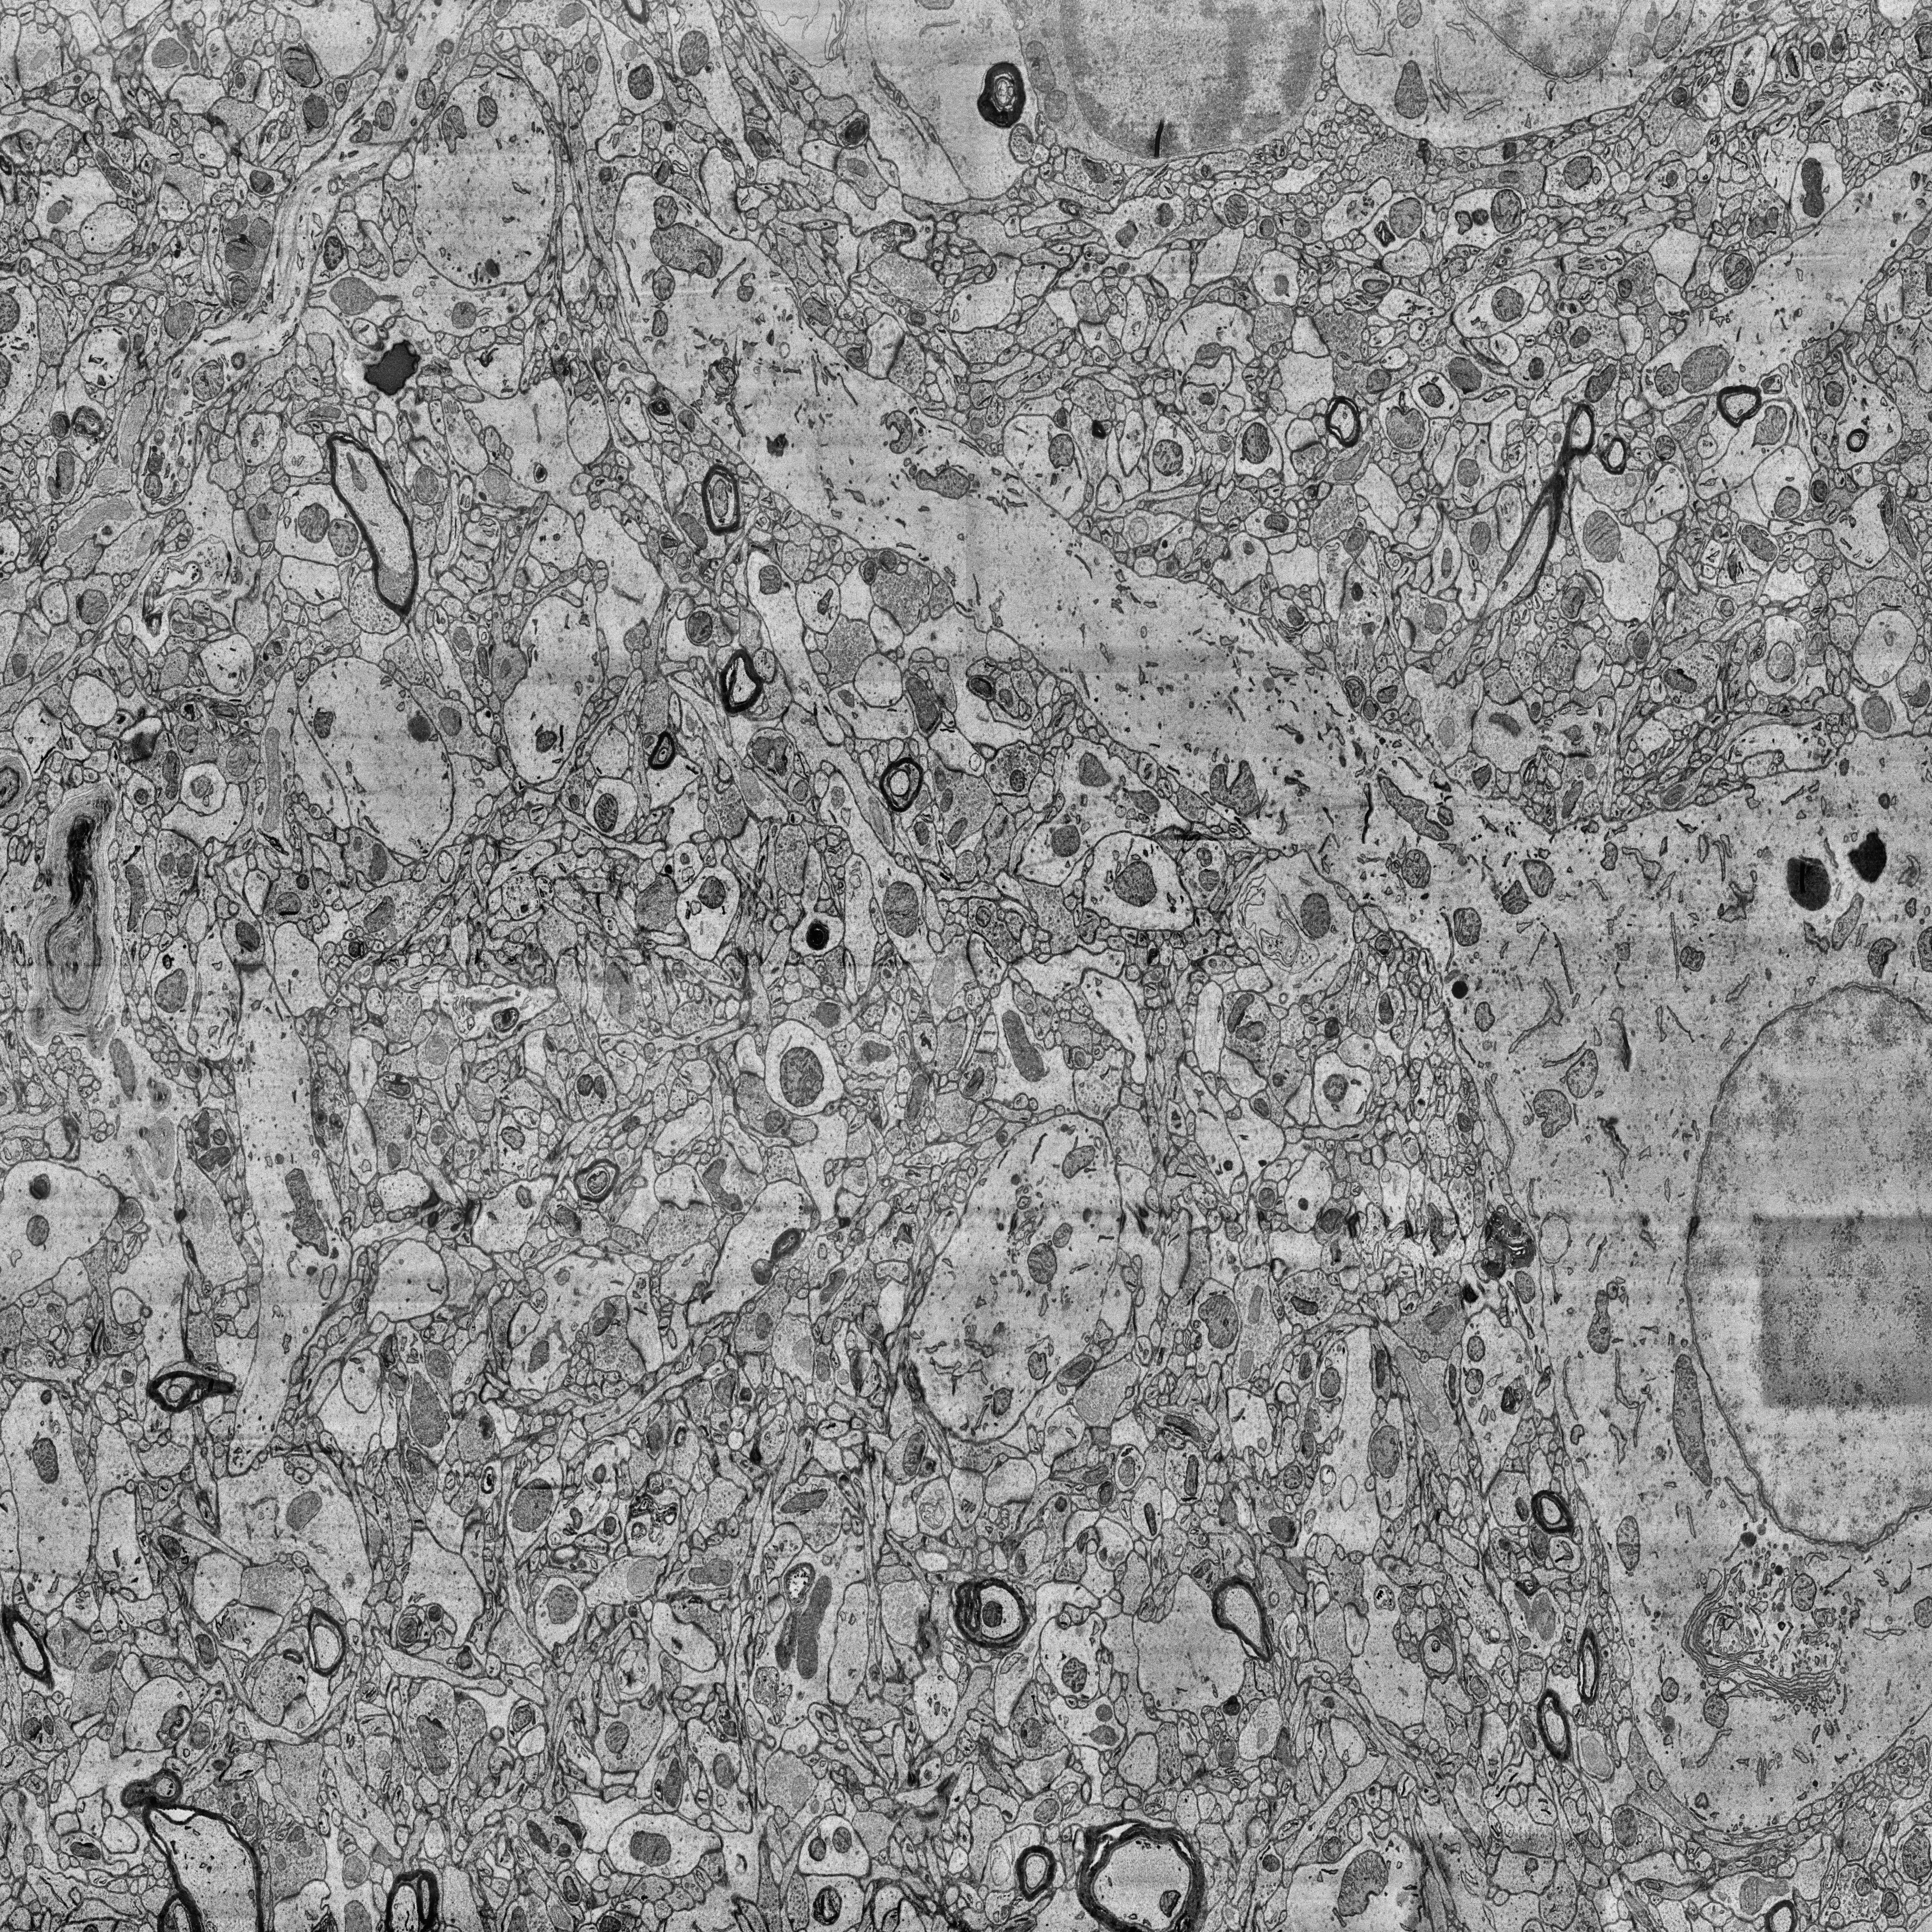
Electron microscopy slice of human cortex tissue
Slice depth (z): 242
Mitochondria instances in slice: 464